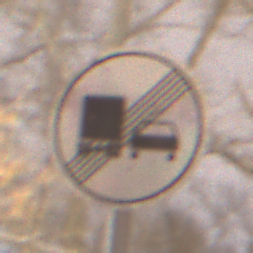
Verkehrszeichen: EndeUeberholverbotKraftfahrzeuge
Umgebung: Outdoor, Urban
Tageszeit: Night
Wetter: Overcast
Licht: Artificial
Jahreszeit: Winter
Kontrast: MediumContrast